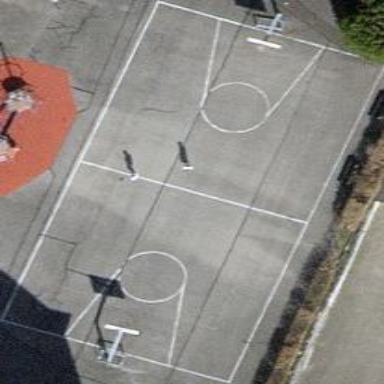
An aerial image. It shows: Basketball court with asphalt surface.